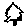
Label: tree